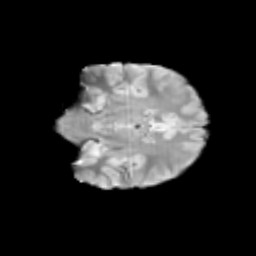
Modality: T2w
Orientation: coronal
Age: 10
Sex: female
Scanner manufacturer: siemens
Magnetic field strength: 3 T
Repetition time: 3.8 s
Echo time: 0.07 s